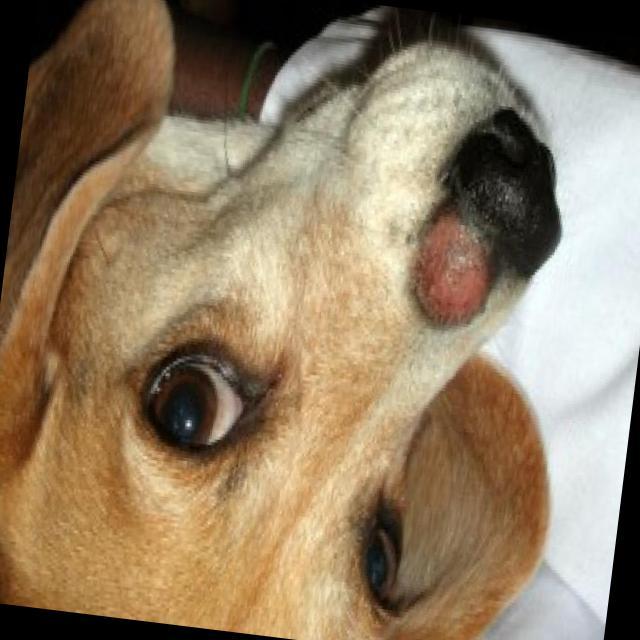
Canine ringworm (Dermatophytosis) — fungal infection caused by Microsporum or Trichophyton. Presents with circular alopecia, scaling, crusting, and broken hairs.